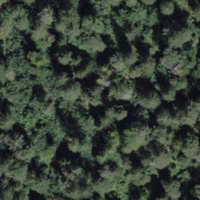
EUNIS habitat code: 44
Species observed at this site:
Salvia pratensis